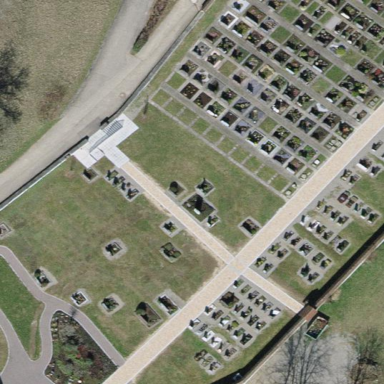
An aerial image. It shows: Cemetery.